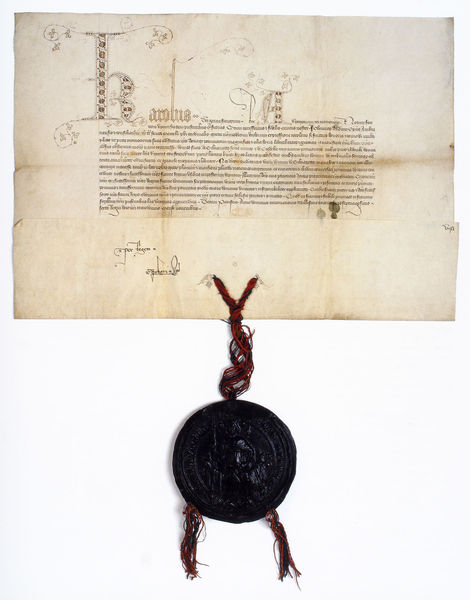
Titel: Karl V. fasst das Haus de Senlis, das ihm der Kardinal Jean de la Grange schenkte, zur Krone Frankreichs zusammen
Institution: Paris, Archives nationales
Schlagwörter: schwarz, ornament, signatur, schnur, schrift, kordel, unterschrift, text, kapitell, verziert, rolle, pergament, wappen, brief, schriftrolle, schriftstück, siegel, urkunde, abdruck, latein, buchsteben, siegelwachs, majustkel